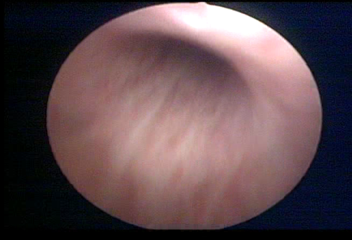
Modality: WLC
Class: Normal mucosa
Bladder cancer association: No